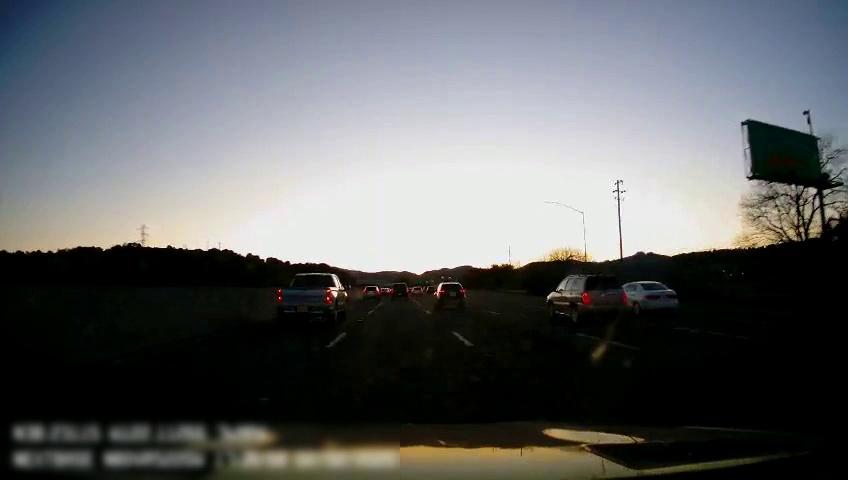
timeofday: Dusk/Dawn/Twilight
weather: Sunny
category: Drivable Space
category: Vehicles | Car
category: Vehicles | SUV
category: Vehicles | SUV
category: Vehicles | Car
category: Vehicles | SUV
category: Vehicles | Truck
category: Vehicles | Car
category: Vehicles | Car
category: Vehicles | SUV
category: Lanes | Alternate Lane
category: Lanes | Current Lane
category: Lanes | Current Lane
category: Lanes | Alternate Lane
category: Lanes | Alternate Lane
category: Traffic | Signs